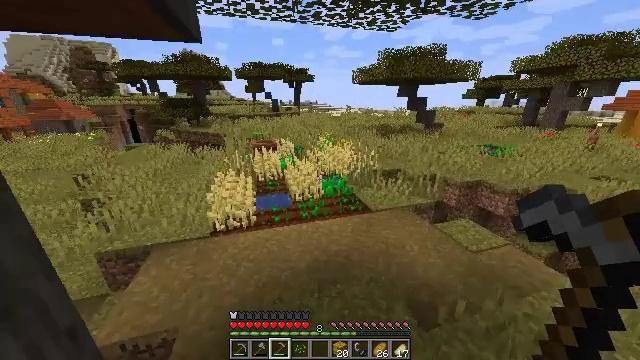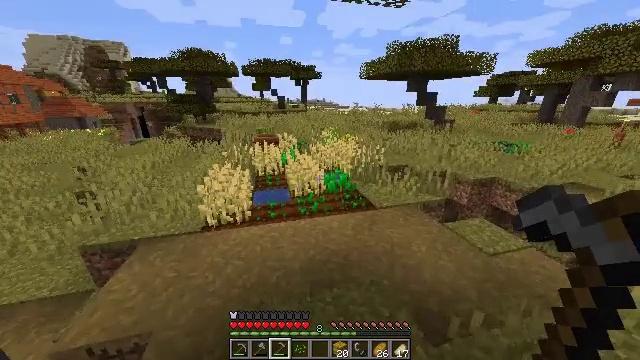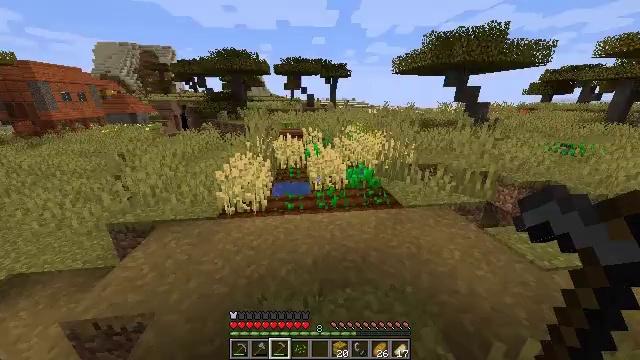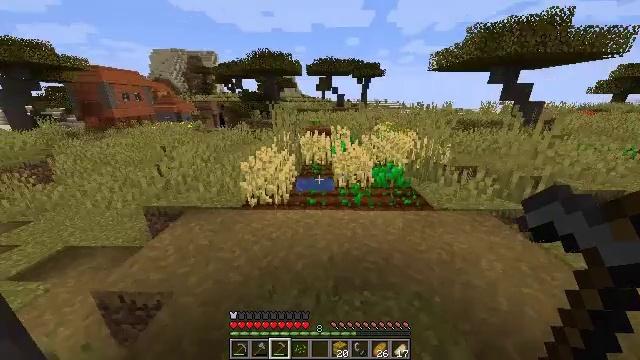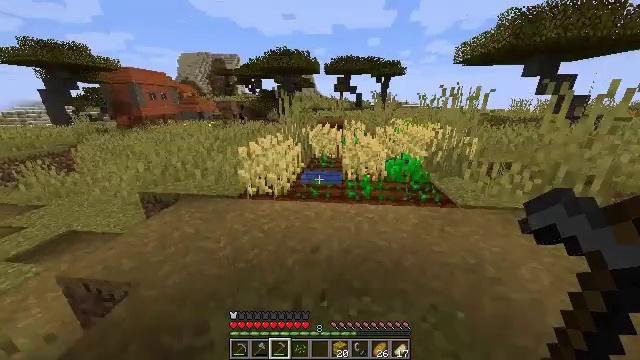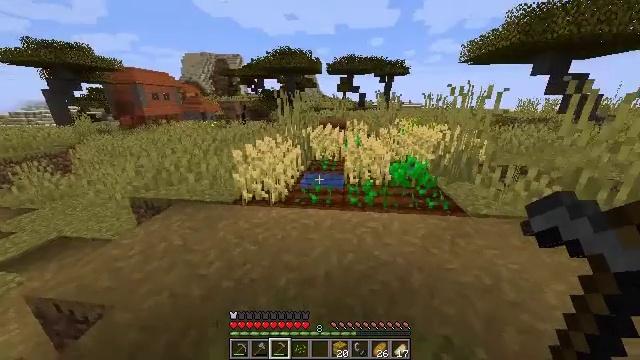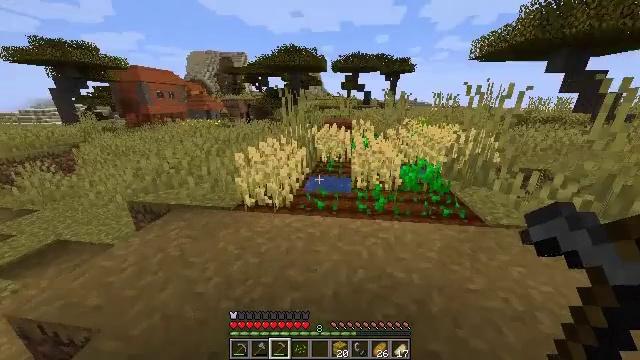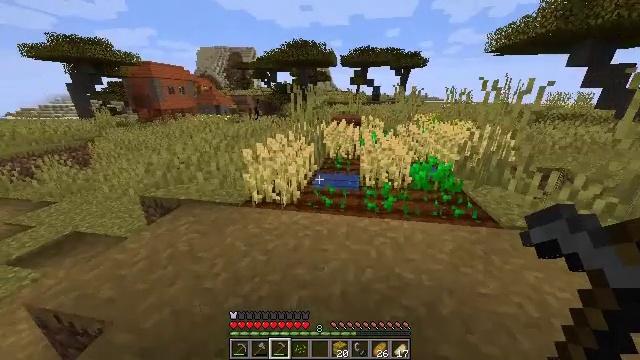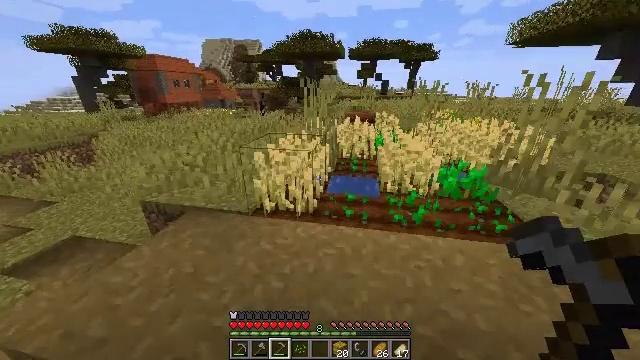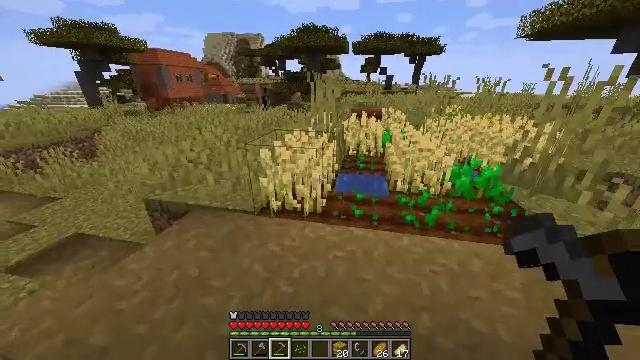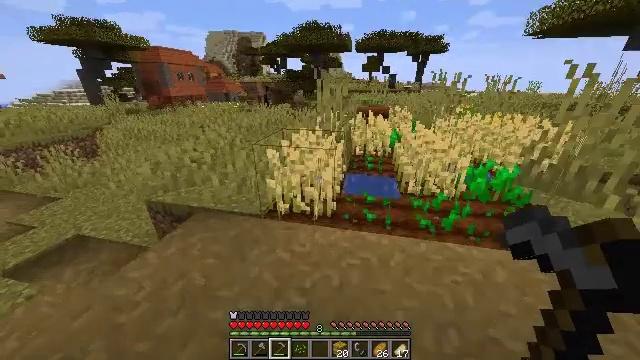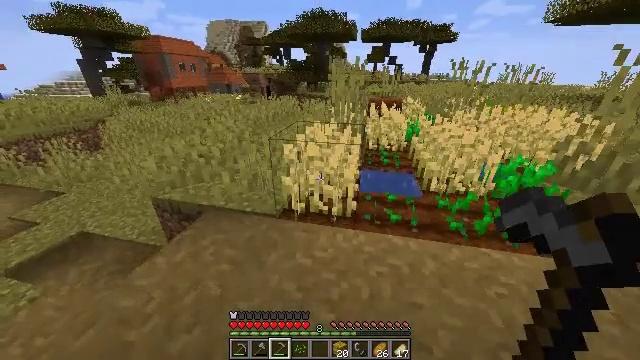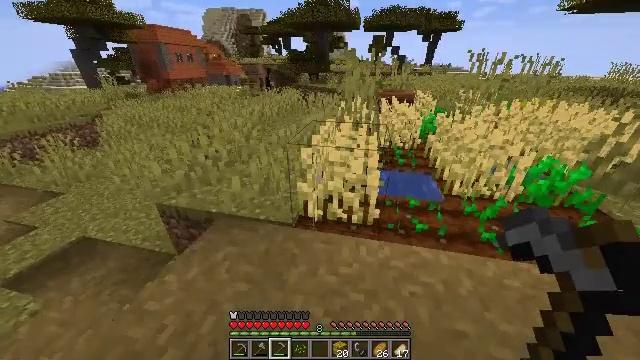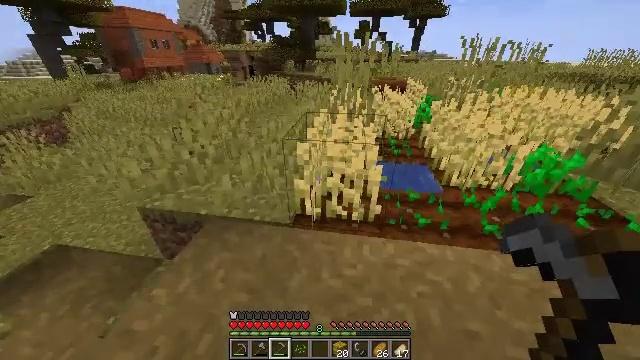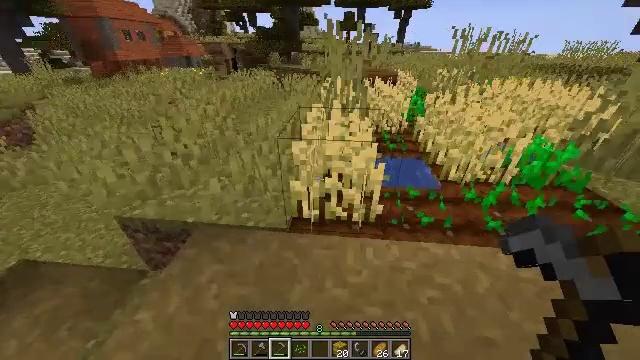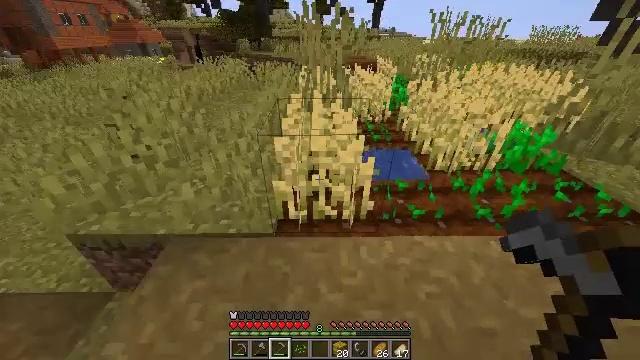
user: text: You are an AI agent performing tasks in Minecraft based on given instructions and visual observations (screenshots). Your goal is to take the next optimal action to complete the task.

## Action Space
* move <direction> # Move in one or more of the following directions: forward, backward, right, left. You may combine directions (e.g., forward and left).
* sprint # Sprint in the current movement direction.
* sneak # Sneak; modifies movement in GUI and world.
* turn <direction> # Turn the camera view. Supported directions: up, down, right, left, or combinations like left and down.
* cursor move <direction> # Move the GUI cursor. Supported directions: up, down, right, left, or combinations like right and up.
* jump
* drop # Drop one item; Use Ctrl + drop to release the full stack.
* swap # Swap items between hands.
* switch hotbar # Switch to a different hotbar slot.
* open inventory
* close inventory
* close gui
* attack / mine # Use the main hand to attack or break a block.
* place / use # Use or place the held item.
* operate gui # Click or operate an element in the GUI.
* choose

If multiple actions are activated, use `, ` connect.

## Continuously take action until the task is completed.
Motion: motion action
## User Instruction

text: Harvest wheat from the field.
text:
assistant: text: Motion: move forward, turn left
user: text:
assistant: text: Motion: move forward, turn left
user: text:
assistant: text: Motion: move forward, turn left
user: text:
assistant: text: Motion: move forward, turn left
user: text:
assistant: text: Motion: move forward and move left
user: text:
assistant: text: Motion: move forward and move left, turn left
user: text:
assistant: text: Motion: move forward and move left, turn left and down
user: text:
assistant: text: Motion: move forward and move left, turn left and down
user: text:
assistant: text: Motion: move forward and move left, turn down
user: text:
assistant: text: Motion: move forward and move left
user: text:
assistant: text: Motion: move forward and move left, turn down
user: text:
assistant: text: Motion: move forward and move left, turn down
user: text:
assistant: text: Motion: move forward, turn right and down
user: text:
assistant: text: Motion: turn right and down
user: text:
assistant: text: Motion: turn right and down
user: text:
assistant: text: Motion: turn right
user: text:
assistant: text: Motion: turn right
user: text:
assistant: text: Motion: turn right
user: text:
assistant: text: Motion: no_op
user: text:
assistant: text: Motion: no_op
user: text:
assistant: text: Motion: no_op
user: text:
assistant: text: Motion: no_op
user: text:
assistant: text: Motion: no_op
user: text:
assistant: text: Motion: no_op
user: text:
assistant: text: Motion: no_op
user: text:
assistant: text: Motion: open inventory
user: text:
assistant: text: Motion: open inventory
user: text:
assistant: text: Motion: cursor move down, open inventory
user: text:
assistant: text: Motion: cursor move down, open inventory
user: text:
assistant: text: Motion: cursor move left and down